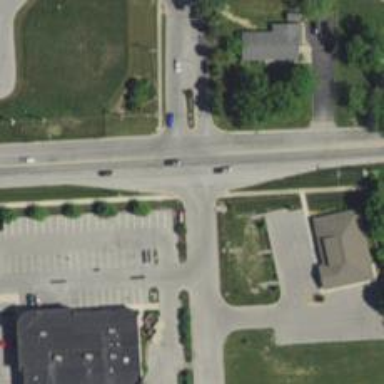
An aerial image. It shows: Unmarked road crossing.